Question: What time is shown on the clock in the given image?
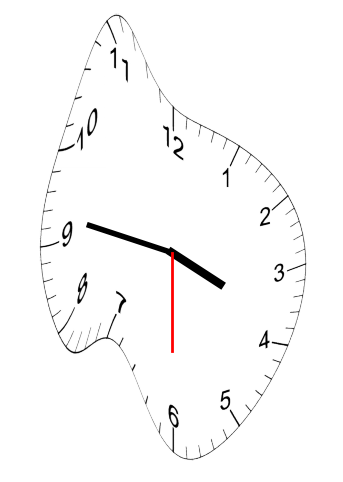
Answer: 03:46:30